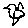
Label: bird